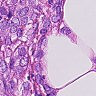
Metastatic tissue present: yes